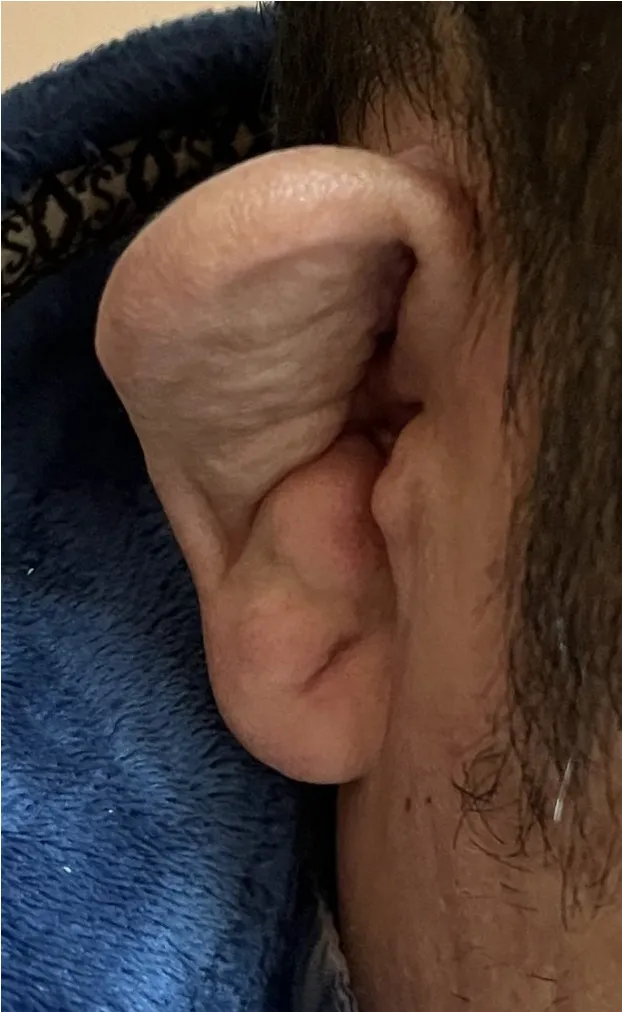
Deformed ear.
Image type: medical_photograph (skin_photograph)